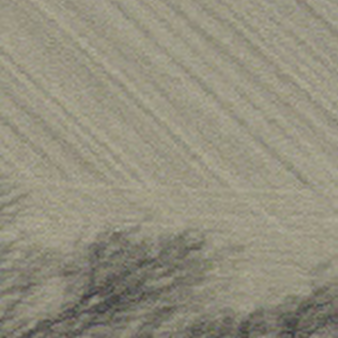
Label: other